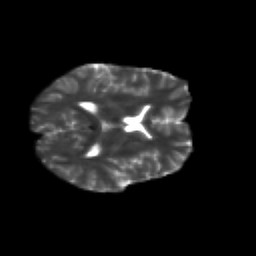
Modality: T2w
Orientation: axial
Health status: healthy
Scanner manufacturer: siemens
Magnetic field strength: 3 T
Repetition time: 12 s
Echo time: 0.092 s